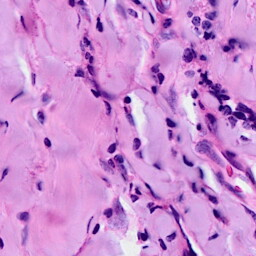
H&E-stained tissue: Breast